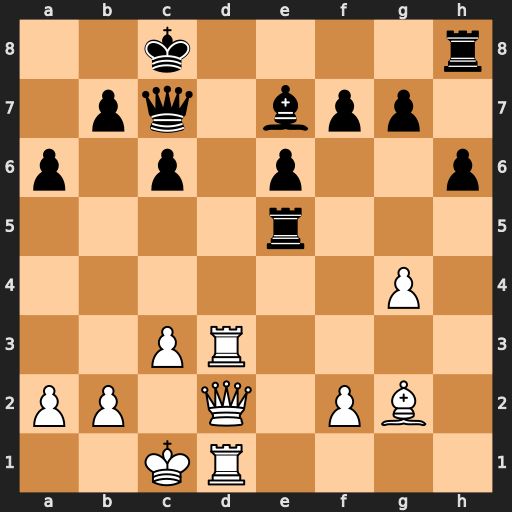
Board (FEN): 2k4r/1pq1bpp1/p1p1p2p/4r3/6P1/2PR4/PP1Q1PB1/2KR4
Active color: w
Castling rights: -
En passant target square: -
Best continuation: Rd7 Rd8 Rxc7+ Kxc7 Qc2